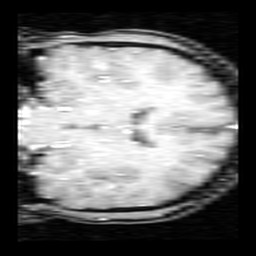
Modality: inplaneT1
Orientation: coronal
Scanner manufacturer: ge
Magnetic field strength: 3 T
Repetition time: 0.2 s
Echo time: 0.0036 s